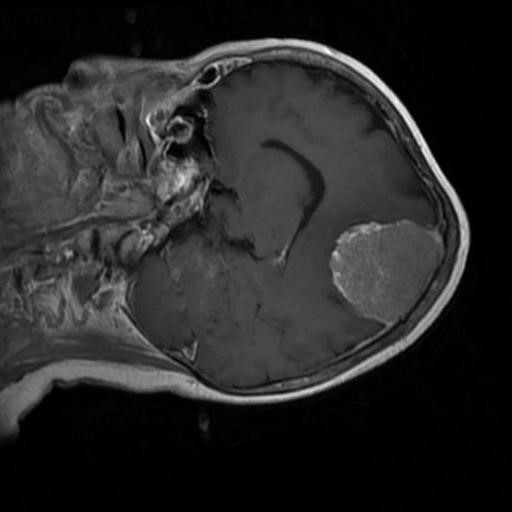
Label: brain_menin